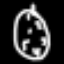
Label: clock